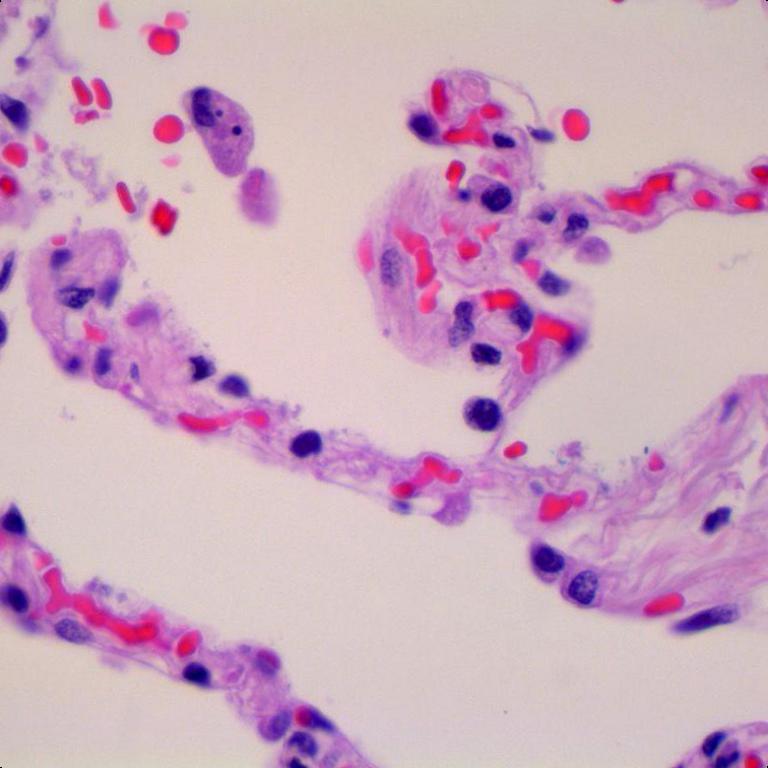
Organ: lung
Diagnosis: benign